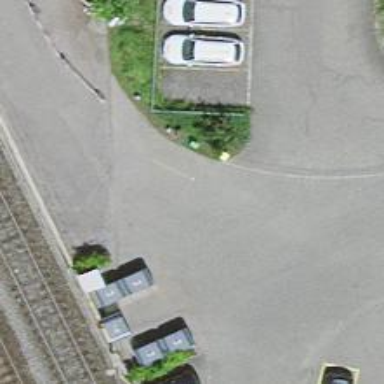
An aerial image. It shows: Post box.